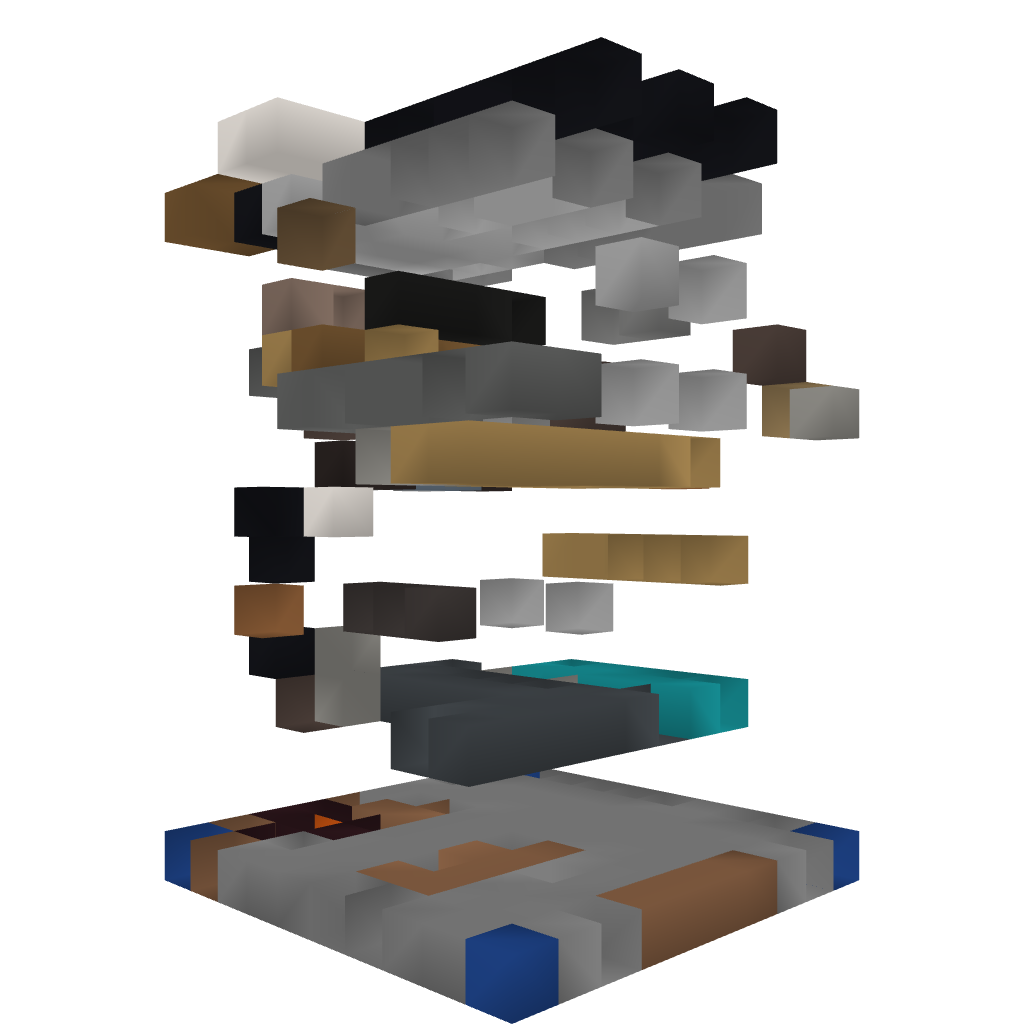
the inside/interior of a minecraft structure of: Pigonge's 10x10 Survival House 3